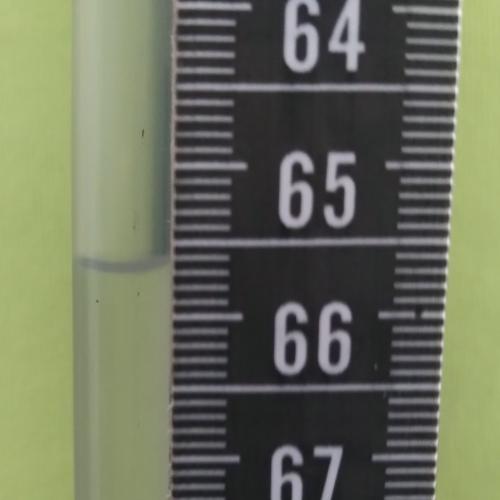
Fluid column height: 65.7 cm